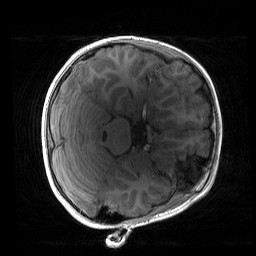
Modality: T1w
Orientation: axial
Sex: male
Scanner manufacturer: siemens
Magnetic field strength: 3 T
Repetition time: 1.9 s
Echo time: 0.00243 s